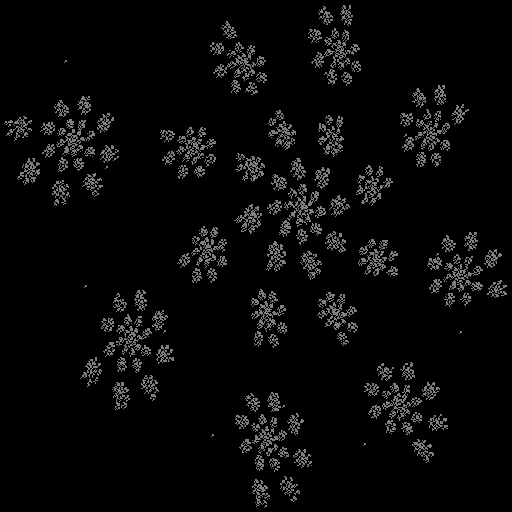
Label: flower